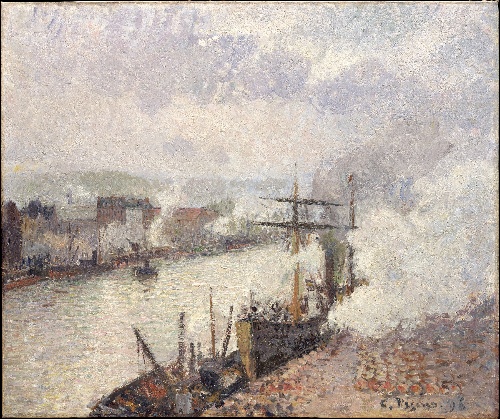
Title: Steamboats in the Port of Rouen
Artist: Camille Pissarro
Artist bio: French, Charlotte Amalie, Saint Thomas 1830–1903 Paris
Date: 1896
Object type: Painting
Classification: Paintings
Medium: Oil on canvas
Dimensions: 18 x 21 1/2 in. (45.7 x 54.6 cm)
Department: European Paintings
Credit line: Gift of Arthur J. Neumark, 1958
Accession year: 1958
Repository: Metropolitan Museum of Art, New York, NY
Tags: Rivers|Boats